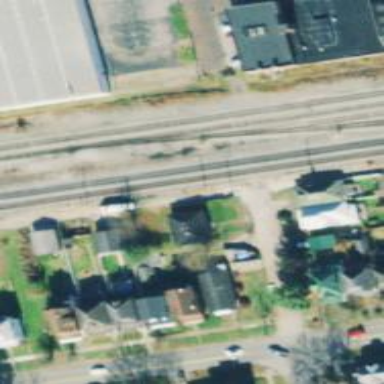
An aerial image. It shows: Alleyway designated as service road.